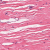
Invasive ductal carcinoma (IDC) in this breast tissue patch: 0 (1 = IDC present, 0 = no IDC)